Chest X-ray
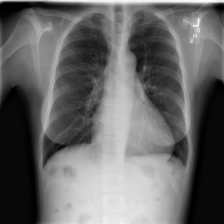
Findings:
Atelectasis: negative
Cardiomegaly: positive
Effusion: negative
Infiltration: negative
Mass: negative
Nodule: negative
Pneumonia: negative
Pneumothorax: negative
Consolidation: negative
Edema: negative
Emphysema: negative
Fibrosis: negative
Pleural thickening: negative
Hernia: negative